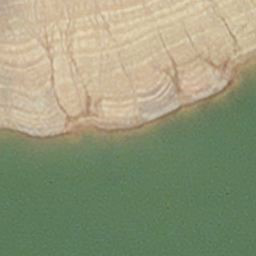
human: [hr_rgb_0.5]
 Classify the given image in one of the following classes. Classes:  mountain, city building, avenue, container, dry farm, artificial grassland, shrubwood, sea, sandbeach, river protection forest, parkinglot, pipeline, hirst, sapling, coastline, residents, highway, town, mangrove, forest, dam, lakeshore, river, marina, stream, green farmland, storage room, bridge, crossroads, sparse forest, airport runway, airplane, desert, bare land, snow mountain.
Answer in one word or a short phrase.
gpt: hirst